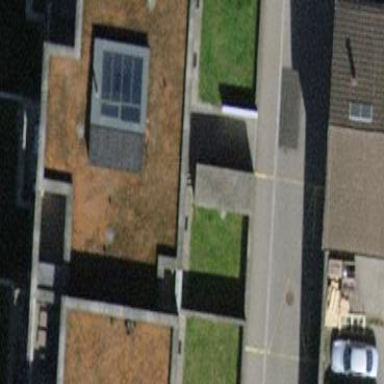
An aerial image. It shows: Flat-roofed building.